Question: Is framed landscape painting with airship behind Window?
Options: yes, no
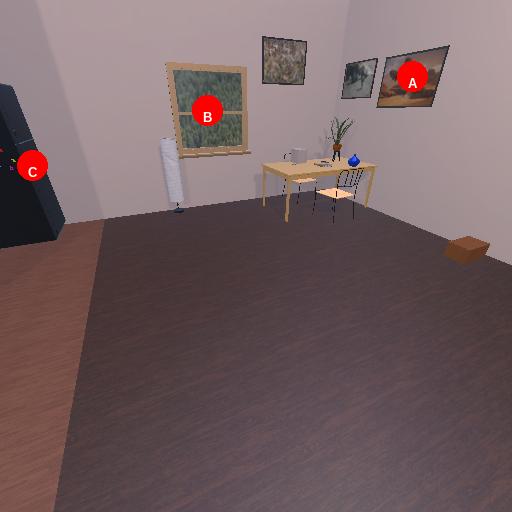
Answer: yes